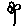
Label: flower